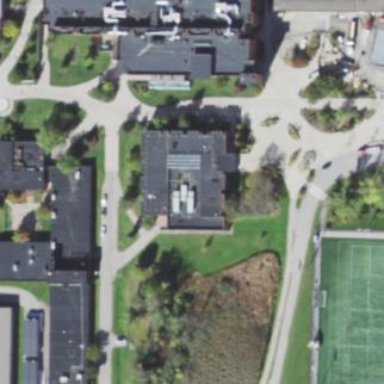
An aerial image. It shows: University building with flat roof.